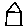
Label: house